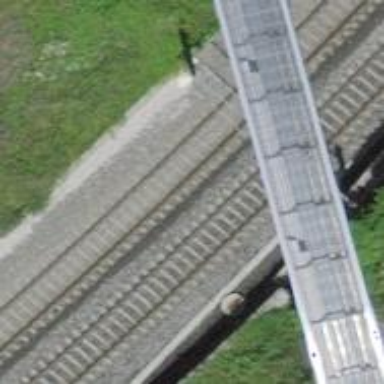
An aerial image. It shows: Single-track electrified railway with contact line.